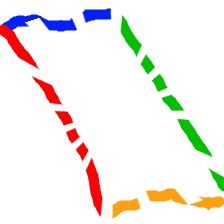
Shape: parallelogram